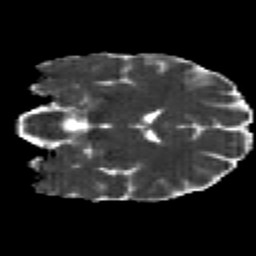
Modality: MD
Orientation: coronal
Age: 36
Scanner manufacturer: siemens
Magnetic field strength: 3 T
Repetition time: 2.2 s
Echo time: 0.084 s